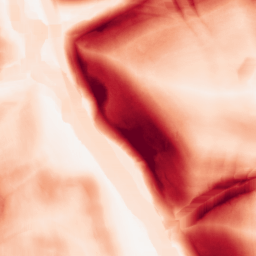
Category: morphological
Decomposition family: morphological_gradient
Decomposition parameters: size: 15
shape: square
Upsampling method: quintic
Upsampling parameters: scale: 4
Upsampling scale: 4